Question: I've got very strange behaviour when I run playframework in scala. I used anorm as database access layer thus I've started doing some code and I saw very strange scala compiler behavoiur.
This is code which is working:
'''
case class P_Page_Control(Control_ID:Int,
Client_ID:String,
cContent: String,
Page_ID: Int,
Language_ID: Int,
InsertTime: Date,
ChangeTime: Option[Date],
IsDeleted: Boolean)
'''
and:
'''
object P_Page_Control { val parser = {
get<URL> ~
get<URL> ~
get<URL> ~
get<URL> ~
get<URL> ~
get<URL> ~
get<URL> ~
get<URL> map {
case a ~ b ~ c ~ d ~ e ~ f ~ g ~ h =>
P_Page_Control(a, b, c, d, e, f, g, h)
}}}
'''
For this moment no compilation error. Works fine.
But when I change property name I got errors:
'''
object P_Page_Control { val parser = {
get<URL> ~
get<URL> ~
get<URL> ~
get<URL> ~
get<URL> ~
get<URL> ~
get<URL> ~
get<URL> map {
case A_B ~ b ~ c ~ d ~ e ~ f ~ g ~ h =>
P_Page_Control(A_B, b, c, d, e, f, g, h)
}}}
'''
As I'm a totally new to Scala I thought '_' is some magic keyword or other magic stuff.
So I changed property name to 'aBB_AccAd' but there was no compilation errors.
...
Next funny thing: I renamed this to 'AAbbdddsadasdasAAFFFFeeee' and I saw again compilation errors.
So what motivates Scala to throw compilation error for some set of literals?
Is this a bug or feature ? :-)

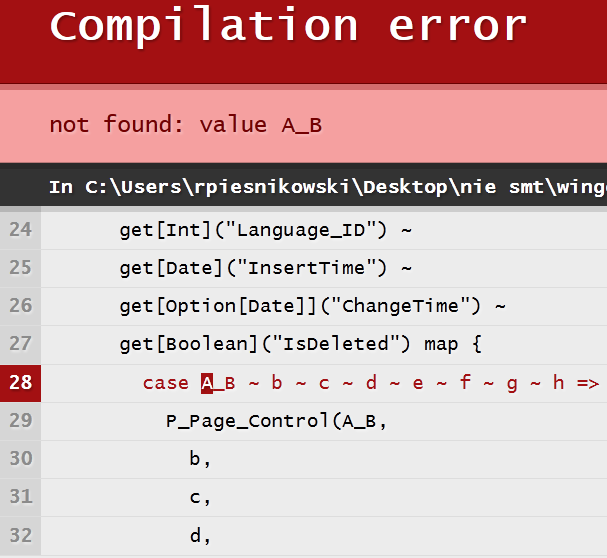
Answer: Names in patterns, which start with a capital letter, are interpreted as variable or object names that refer to an extractor (an object with an 'unapply' or 'unapplySeq' method). Since you haven't declared such a variable or object, Scala can't find it and throws an error.